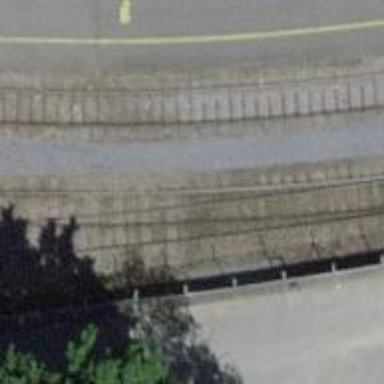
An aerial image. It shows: Rail spur service.